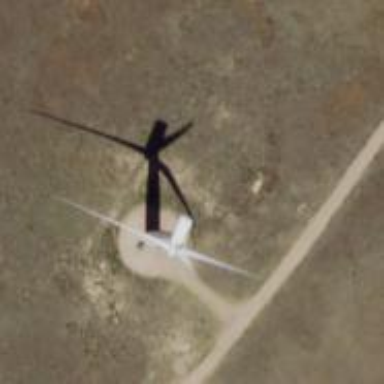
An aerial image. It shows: Wind turbine power generator.